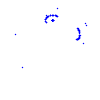
Particle: proton